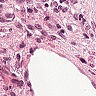
Metastatic tissue present: no